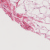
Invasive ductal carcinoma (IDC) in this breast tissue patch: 0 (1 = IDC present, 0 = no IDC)